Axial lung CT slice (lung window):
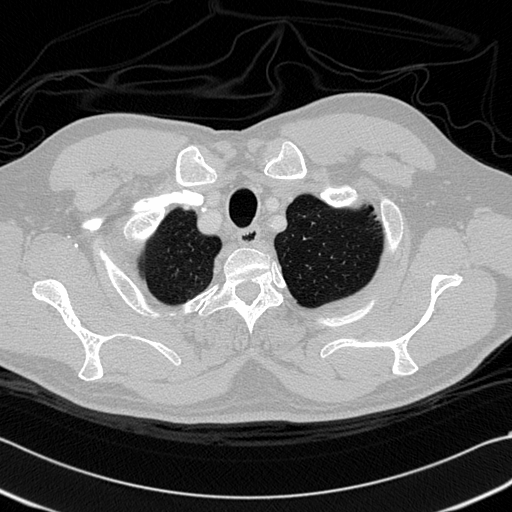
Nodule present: no